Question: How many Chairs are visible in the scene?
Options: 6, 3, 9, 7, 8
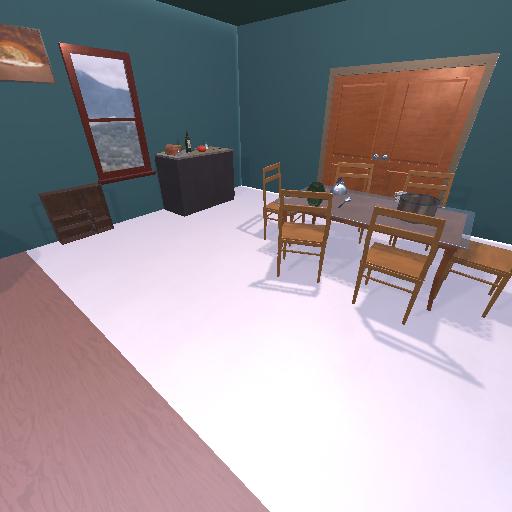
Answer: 6